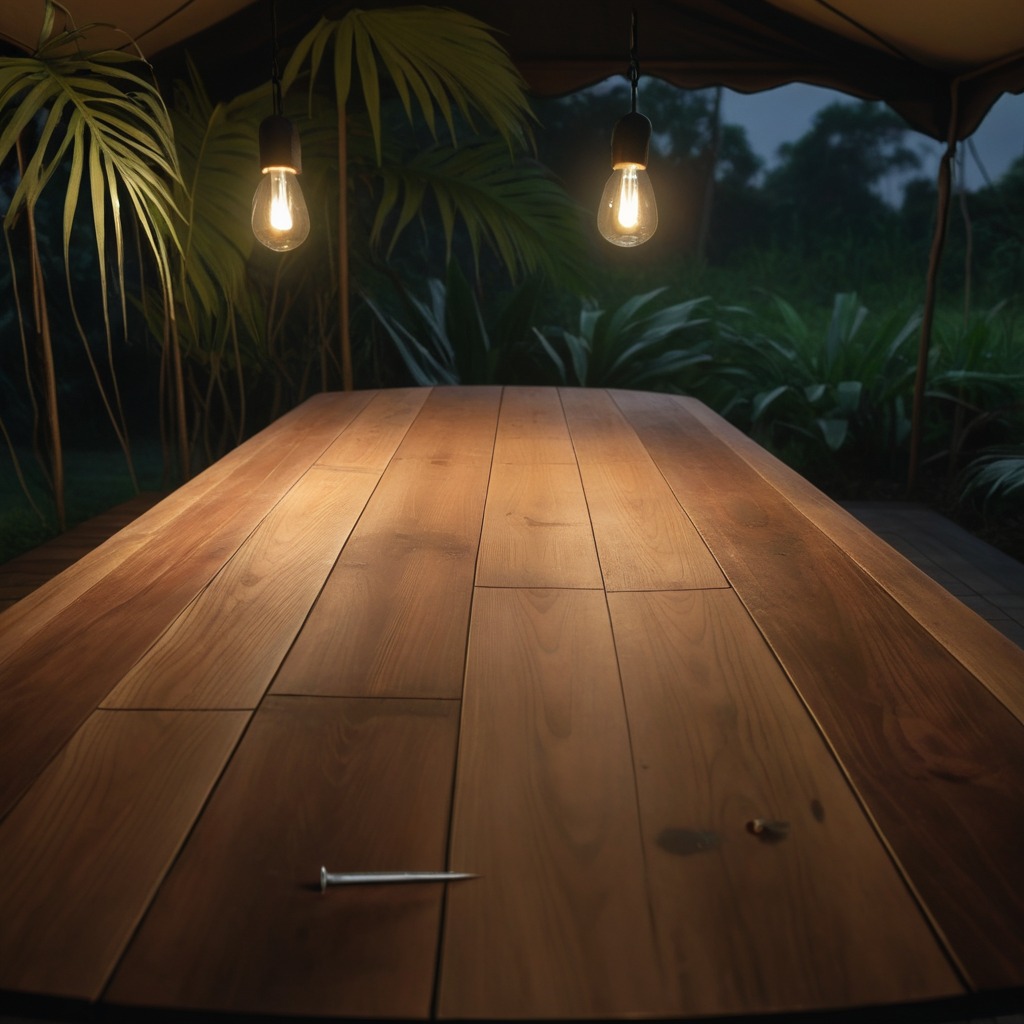
An iron nail is lying on the wooden table.